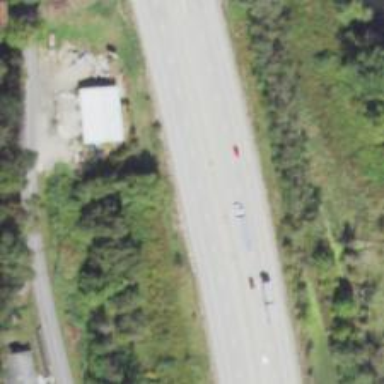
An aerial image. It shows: Trunk highway with expressway features.